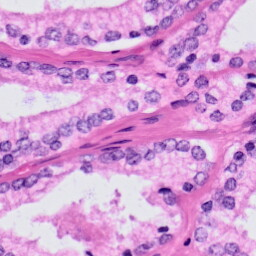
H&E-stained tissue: Prostate